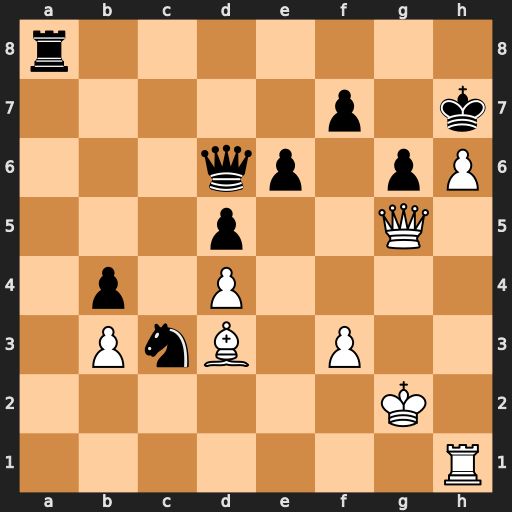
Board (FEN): r7/5p1k/3qp1pP/3p2Q1/1p1P4/1PnB1P2/6K1/7R
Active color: w
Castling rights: -
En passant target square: -
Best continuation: Qf6 Qf8 Ra1